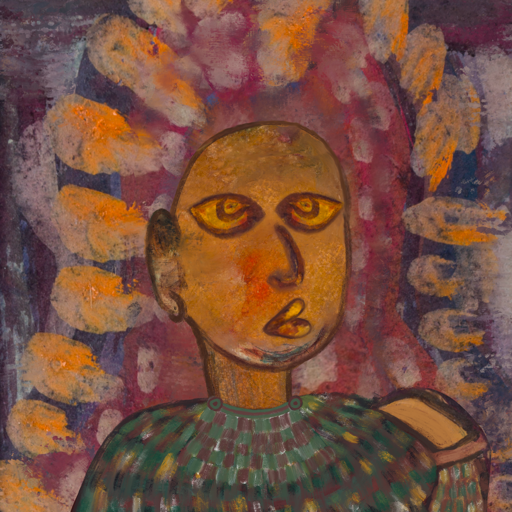
Background: Doll, Head And Neck Side: Pipe, Face Side: Comrade, Bust: After_Raid, Hair Side: Blank, Head Accessory: Blank, Second Necklace: After_Raid, Necklace: Blank, Baby: Blank